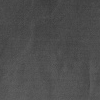
Atmospheric dust classification: dusty